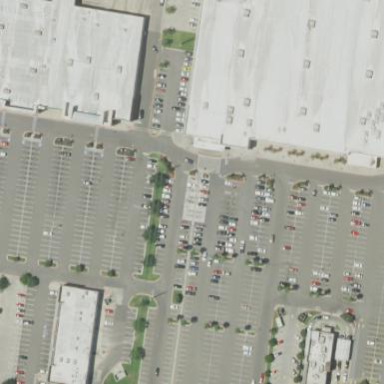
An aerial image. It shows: Department store building.